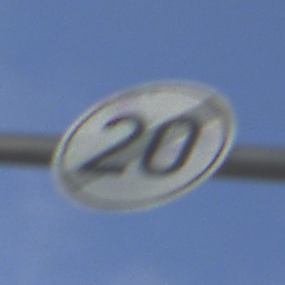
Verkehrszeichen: EndeGeschwindigkeit20
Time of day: SunriseSunset
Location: Outdoor (Nature)
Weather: PartlyCloudy
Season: NotSpecified
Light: Natural